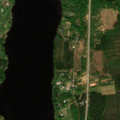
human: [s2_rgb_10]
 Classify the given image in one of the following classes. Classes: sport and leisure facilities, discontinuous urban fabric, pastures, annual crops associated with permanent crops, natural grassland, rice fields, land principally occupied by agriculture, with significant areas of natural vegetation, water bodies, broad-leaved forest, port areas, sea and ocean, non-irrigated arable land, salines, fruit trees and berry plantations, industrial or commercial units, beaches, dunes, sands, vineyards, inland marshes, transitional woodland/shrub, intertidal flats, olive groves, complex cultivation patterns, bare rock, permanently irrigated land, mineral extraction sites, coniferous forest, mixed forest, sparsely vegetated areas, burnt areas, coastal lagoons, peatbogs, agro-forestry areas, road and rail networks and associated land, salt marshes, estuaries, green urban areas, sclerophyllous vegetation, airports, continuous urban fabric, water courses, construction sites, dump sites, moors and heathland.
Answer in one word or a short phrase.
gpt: land principally occupied by agriculture, with significant areas of natural vegetation, mixed forest, water courses